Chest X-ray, AP view. Patient: 26 years old, sex F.
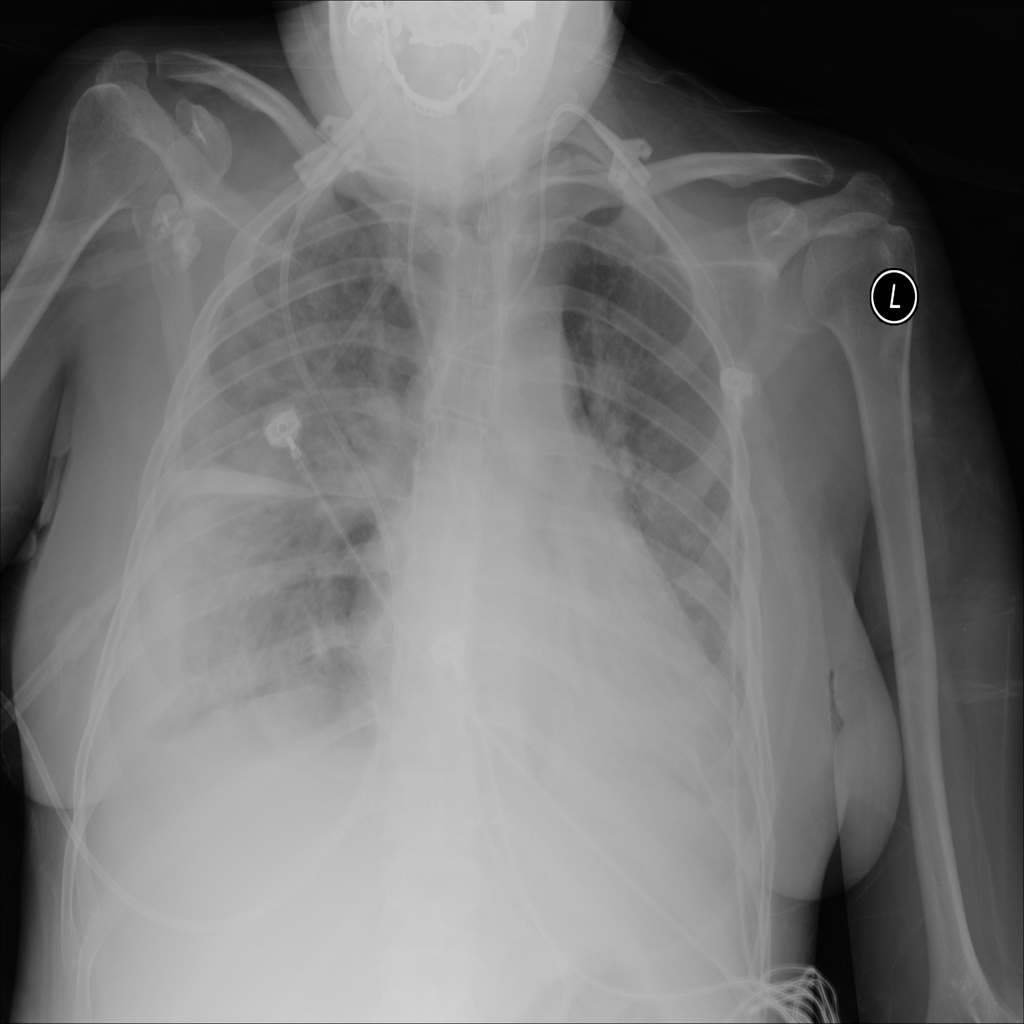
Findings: Edema, Effusion